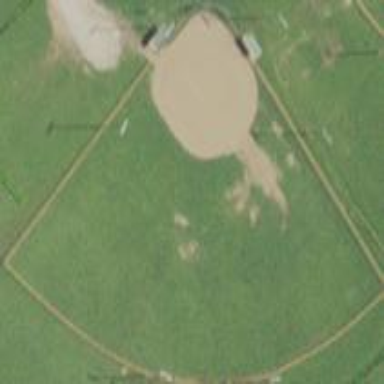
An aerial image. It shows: Baseball pitch for leisure land activities.